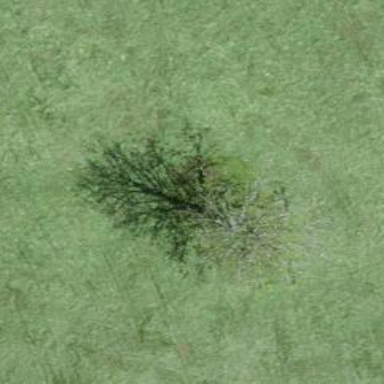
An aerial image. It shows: Beautiful tree in nature.